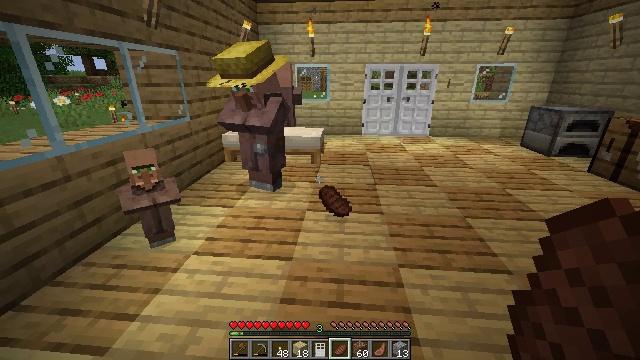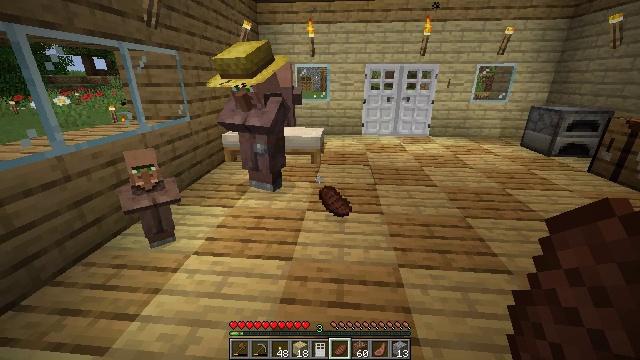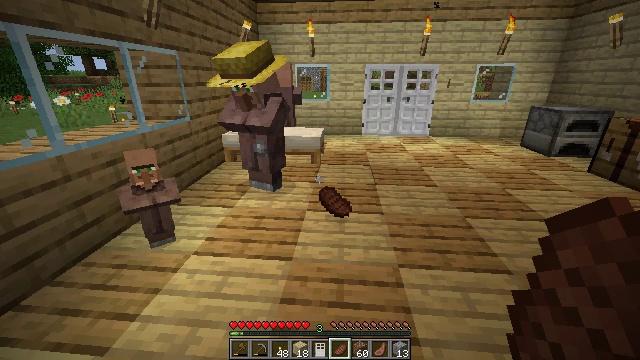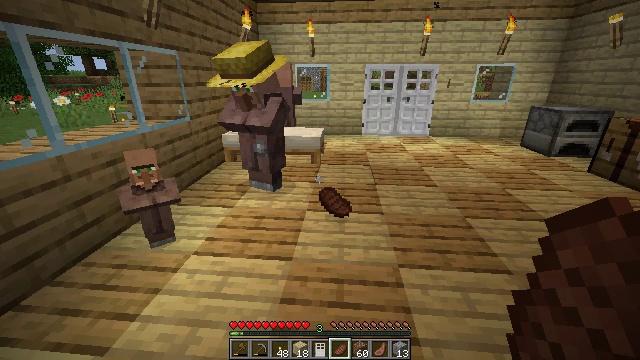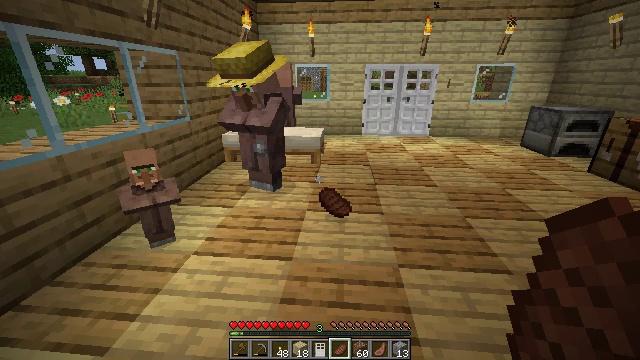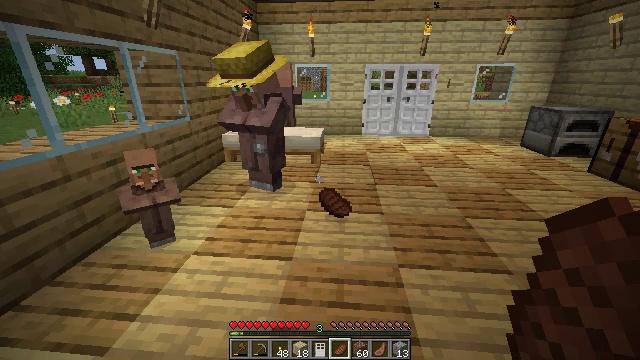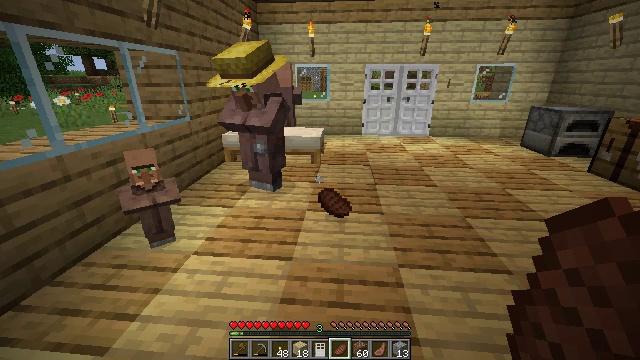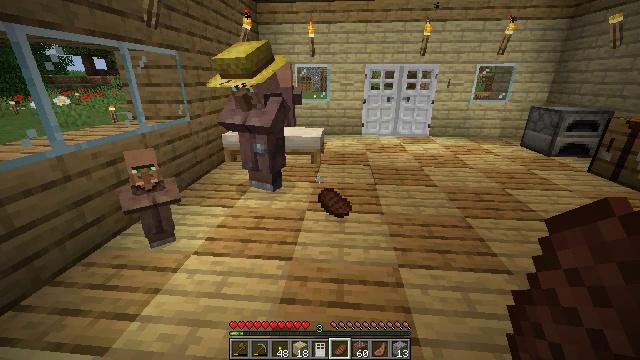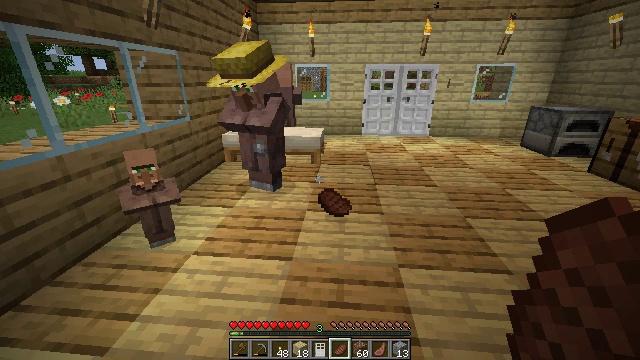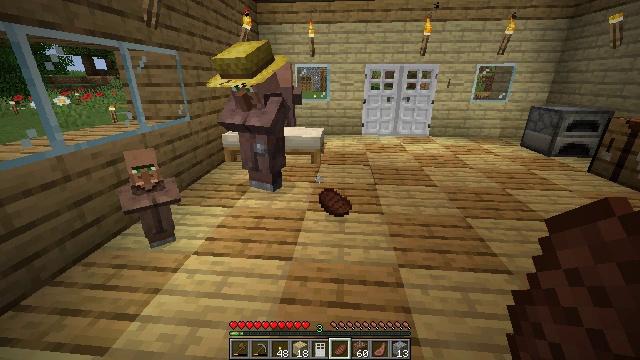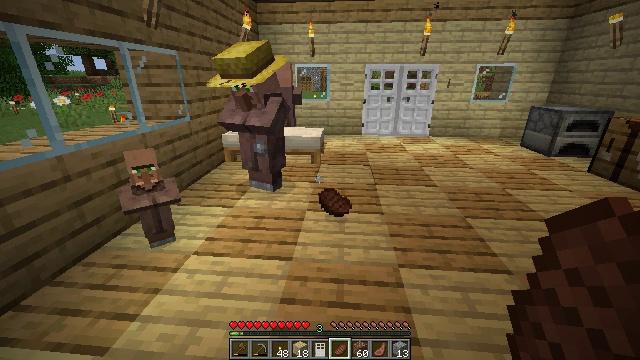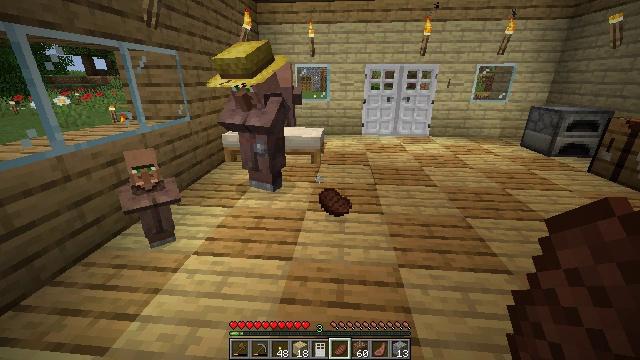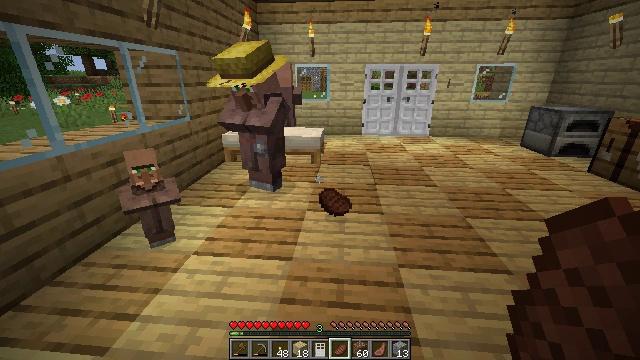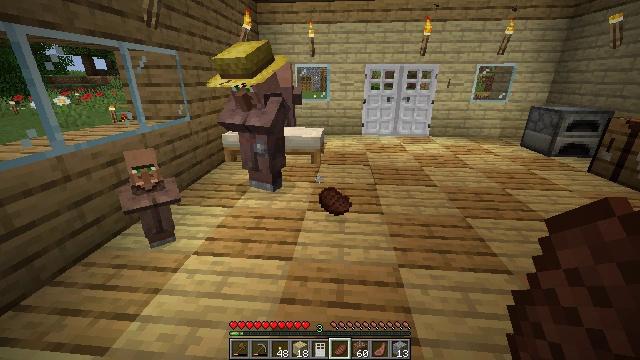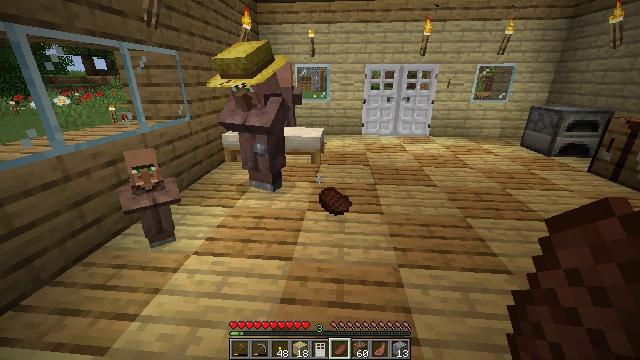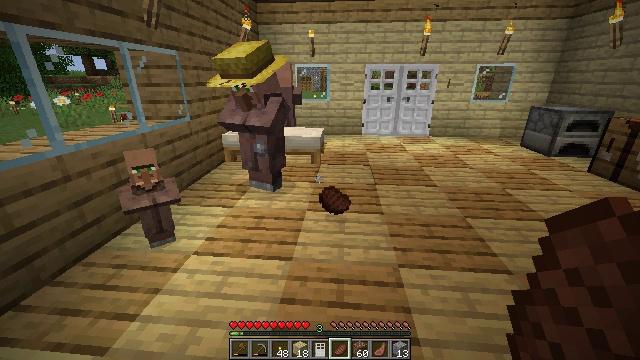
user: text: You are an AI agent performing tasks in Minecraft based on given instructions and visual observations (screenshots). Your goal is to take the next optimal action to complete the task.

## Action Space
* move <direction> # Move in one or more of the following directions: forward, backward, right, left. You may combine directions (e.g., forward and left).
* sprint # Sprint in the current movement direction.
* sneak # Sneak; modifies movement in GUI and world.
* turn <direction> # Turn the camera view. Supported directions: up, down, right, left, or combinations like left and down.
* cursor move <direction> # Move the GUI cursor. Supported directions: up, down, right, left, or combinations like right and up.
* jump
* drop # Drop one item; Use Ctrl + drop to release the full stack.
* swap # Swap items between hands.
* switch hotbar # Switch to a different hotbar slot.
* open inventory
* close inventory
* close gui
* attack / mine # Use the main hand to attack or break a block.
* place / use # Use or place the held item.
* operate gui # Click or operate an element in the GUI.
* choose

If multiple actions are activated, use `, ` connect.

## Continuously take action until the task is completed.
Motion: motion action
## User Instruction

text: Remove a cooked beef from the inventory.
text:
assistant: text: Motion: no_op
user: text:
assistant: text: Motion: no_op
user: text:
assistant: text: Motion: no_op
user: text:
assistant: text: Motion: no_op
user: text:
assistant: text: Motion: no_op
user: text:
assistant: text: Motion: no_op
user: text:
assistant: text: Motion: no_op
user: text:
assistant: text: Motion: no_op
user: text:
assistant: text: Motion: no_op
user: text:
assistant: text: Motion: no_op
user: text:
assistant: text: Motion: no_op
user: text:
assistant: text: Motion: no_op
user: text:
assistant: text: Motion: no_op
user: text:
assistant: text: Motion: no_op
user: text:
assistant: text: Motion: no_op
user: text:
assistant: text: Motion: no_op
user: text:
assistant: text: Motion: no_op
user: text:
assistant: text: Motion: no_op
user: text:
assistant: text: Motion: no_op
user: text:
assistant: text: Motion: no_op
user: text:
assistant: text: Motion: no_op
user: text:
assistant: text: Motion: no_op
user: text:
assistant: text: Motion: no_op
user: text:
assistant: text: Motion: no_op
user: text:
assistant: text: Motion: no_op
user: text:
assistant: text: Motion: move back
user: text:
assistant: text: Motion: move back
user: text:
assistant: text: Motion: move back
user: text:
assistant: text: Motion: move back
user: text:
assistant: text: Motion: move back